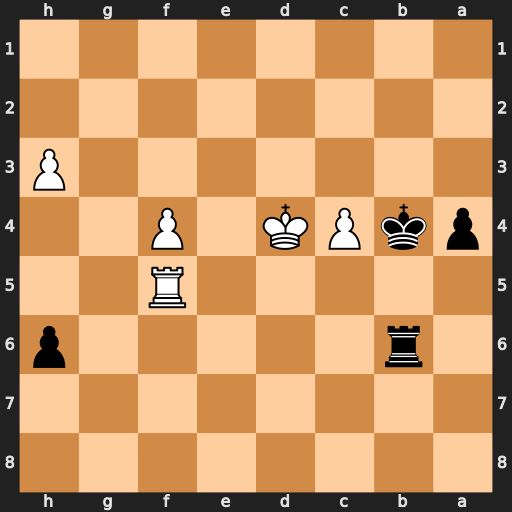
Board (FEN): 8/8/1r5p/5R2/pkPK1P2/7P/8/8
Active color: b
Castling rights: -
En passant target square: -
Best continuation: a3 Rf7 Rd6+ Ke5 Ra6